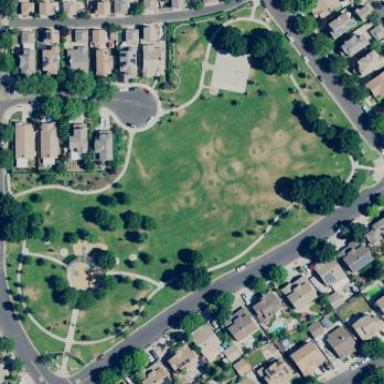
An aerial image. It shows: Lovely park for leisure and relaxation.